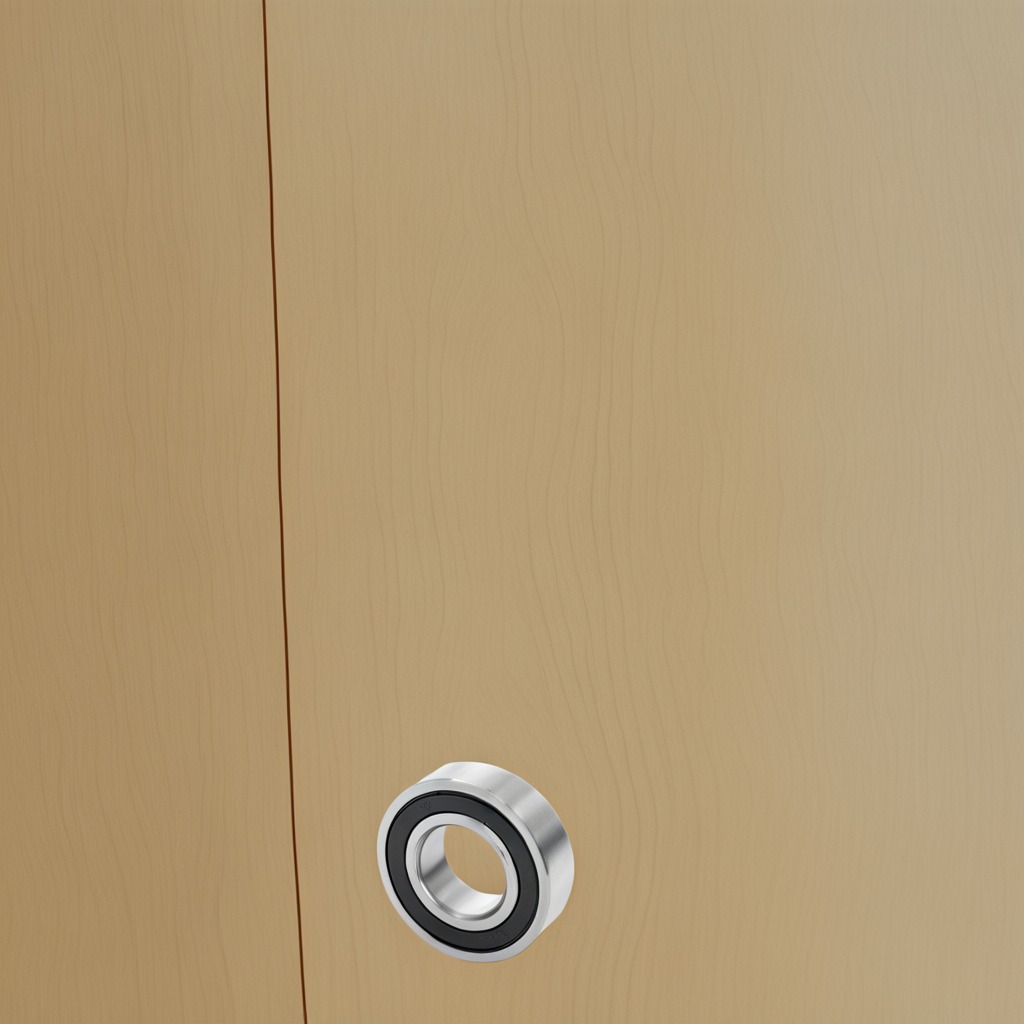
A ball bearing is lying on the plywood surface.